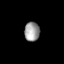
Tissue: lung
Cell type: Epithelial cells
Senescence score: 0.221
Nuclear area (px): 288
Mean DAPI intensity: 154.969